Interaction volume radius: 5 \u00c5
Interaction volume height: 30 \u00c5
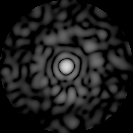
Disorder parameter: 0.8694